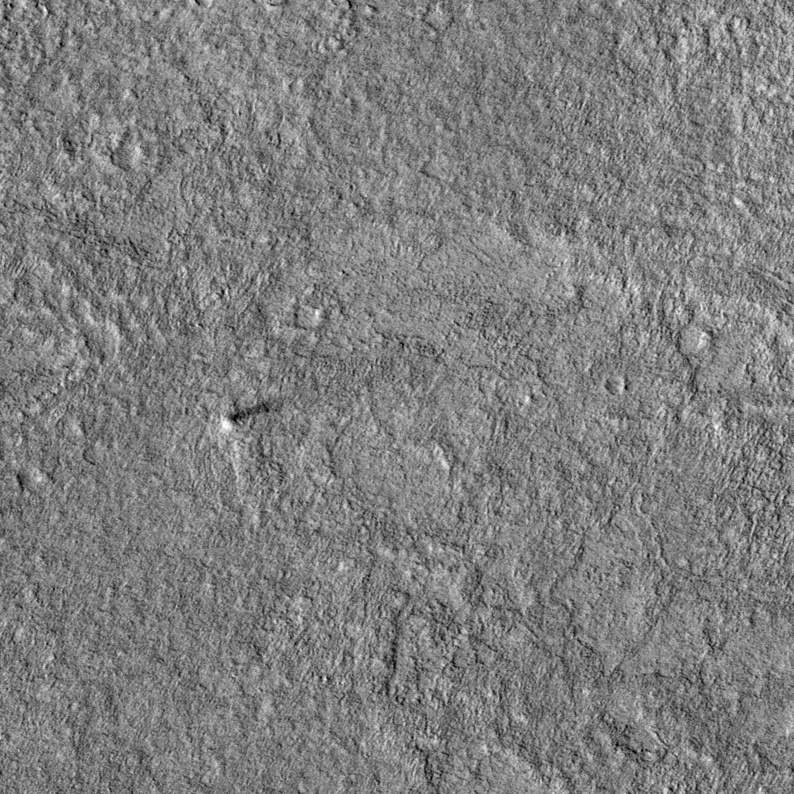
Label: dustdevil